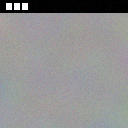
Screen state: on